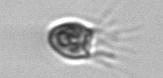
Label: Balanion